Question: I'm trying to implement the shimmer effect with the Height of wrap_content but the images are not loading, I know why it is not loading the images because the imageView has wrap_content and the shimmer also has wrap_content but I want the Height Should be wrap_content and not fixed.
After implementing a fixed height of eg 200dp in shimmer it works but after that images are not loading
I want to make it like Pinterest where the height is adjusted according to the image
'''
<com.google.android.material.imageview.ShapeableImageView xmlns:android="http://schemas.android.com/apk/res/android"
xmlns:app="http://schemas.android.com/apk/res-auto"
android:id="@+id/imagePostSearch"
android:layout_width="match_parent"
android:layout_height="wrap_content"
android:layout_marginStart="6dp"
android:layout_marginTop="11dp"
android:layout_marginEnd="6dp"
android:contentDescription="@string/todo"
app:shapeAppearanceOverlay="@style/RoundedCorner" />
'''
'''
<com.google.android.material.imageview.ShapeableImageView xmlns:android="http://schemas.android.com/apk/res/android"
xmlns:app="http://schemas.android.com/apk/res-auto"
android:id="@+id/imageShimmer"
android:layout_width="match_parent"
android:layout_height="wrap_content"
android:layout_marginStart="11dp"
android:layout_marginTop="11dp"
android:background="#E7E7E7"
android:contentDescription="@string/todo"
app:shapeAppearanceOverlay="@style/RoundedCorner" />
'''
this how it looks like after adding minHeight to both or in actual imageView

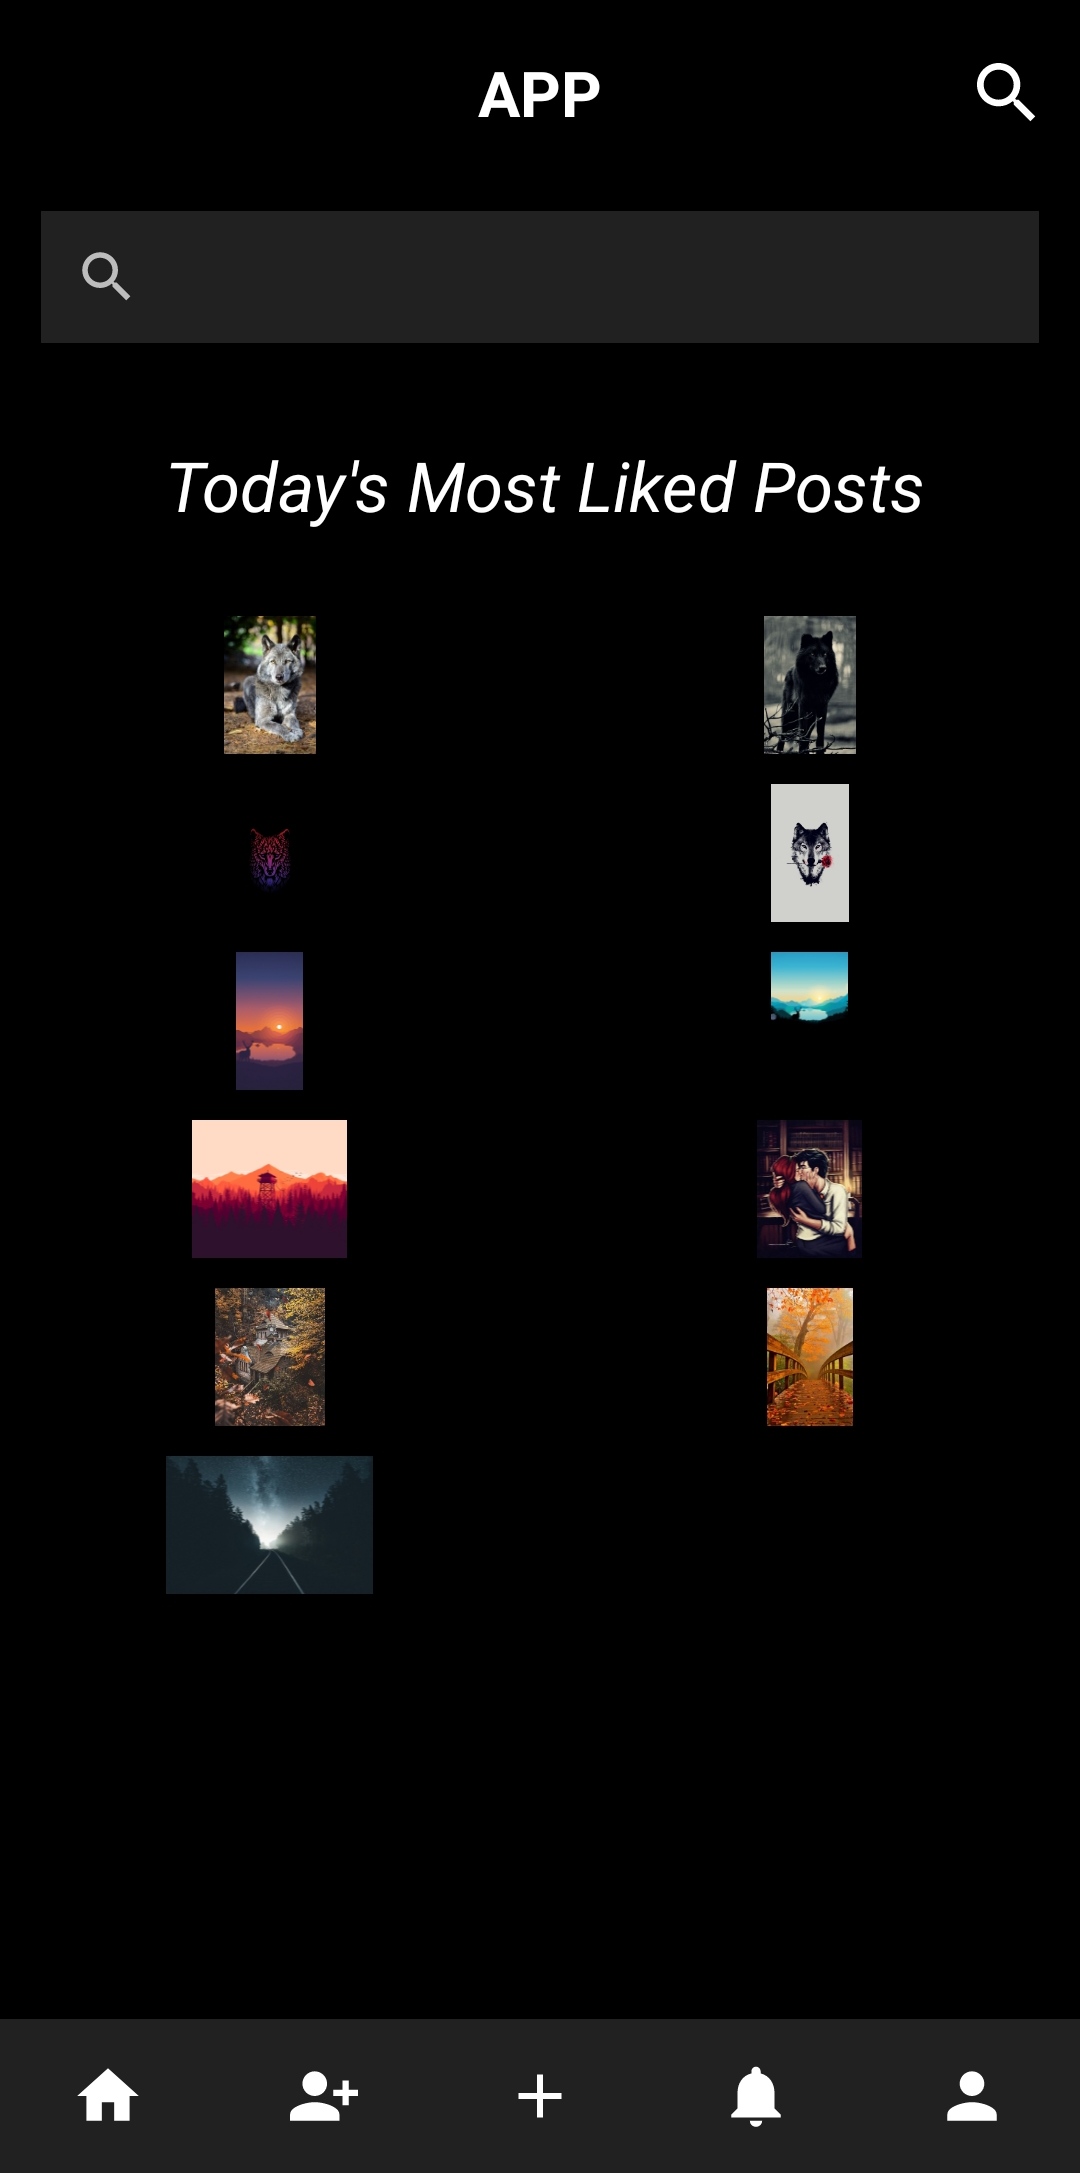
Answer: > After implementing a fixed height of eg 200dp in shimmer it works but after that images are not loading
In that case, you should probably set an absolute width/height for the 'ImageView' first. Later, you can set it back to 'WARP_CONTENT' if you really need to. But first you'll need an estimated/absolute width/height for the view.
'''
int height = bitmap.getHeight();
int width = bitmap.getWidth();
ShapeableImageView siv = findViewById(R.id.imagePostSearch);
ViewGroup.LayoutParams params = siv.getLayoutParams();
params.height = height;
params.width = width;
//To set it back to warp content or match parent:
params.height = ViewGroup.LayoutParams.WRAP_CONTENT;
params.width = ViewGroup.LayoutParams.MATCH_PARENT;
'''